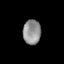
Tissue: skin
Cell type: Epithelial cells
Senescence score: 0.1593
Nuclear area (px): 429
Mean DAPI intensity: 144.562